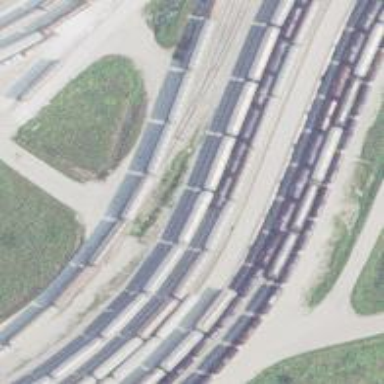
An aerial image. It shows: Railway yard in service.